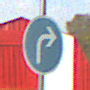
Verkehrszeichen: VorgeschriebeneFahrtrichtungRechts
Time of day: MorningAfternoon
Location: Outdoor (Suburban)
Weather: PartlyCloudy
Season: NotSpecified
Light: Natural